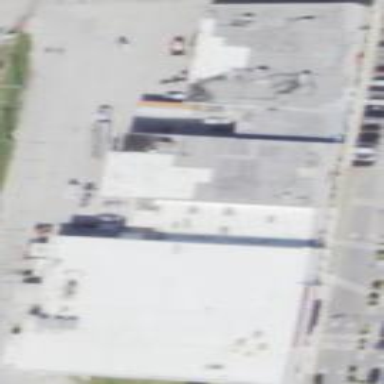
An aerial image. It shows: Retail building.